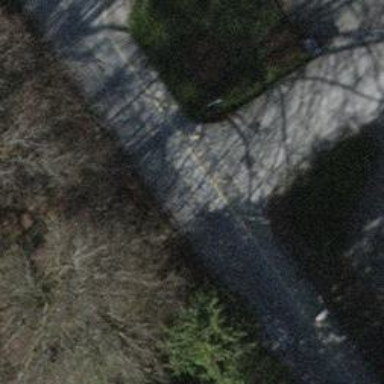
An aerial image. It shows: Traffic calming table.